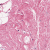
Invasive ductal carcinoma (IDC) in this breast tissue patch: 0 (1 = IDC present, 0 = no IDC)